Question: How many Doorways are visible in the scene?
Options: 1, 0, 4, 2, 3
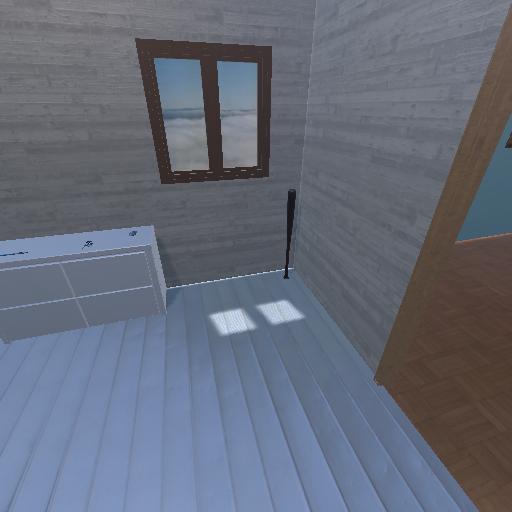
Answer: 1